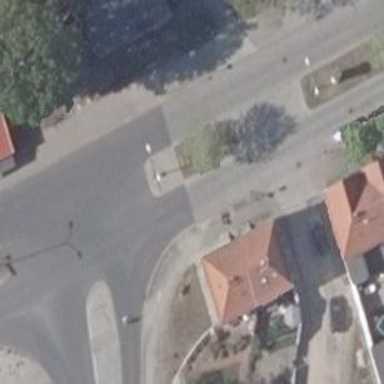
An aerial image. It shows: Tertiary road with sett surface on the right sidewalk.